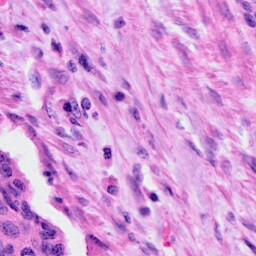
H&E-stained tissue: Cervix